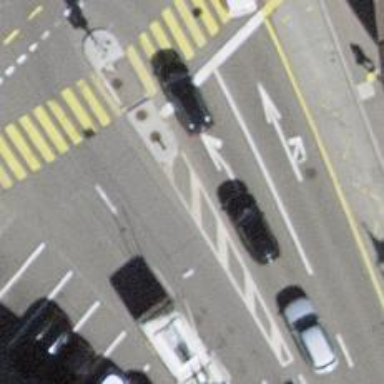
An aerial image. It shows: Trolleybus stop position for public transport.